Question: I ran into such problem:
I have one header file:
'''
//first variant:
#ifndef LIBRARIES_H
#define LIBRARIES_H
const char a='4';
#endif // LIBRARIES_H
'''
I include it in few .cpp files.
Everything works perfect.
But suddenly, if I declare a pointer:
'''
//second variant:
#ifndef LIBRARIES_H
#define LIBRARIES_H
const char *a="asdfgh";
#endif // LIBRARIES_H
'''
please, notice,I DECLARE ONLY ONE OF THEM(of variants).
I DECLARE a only once(I tried to change name for sadfgh or asdfg).
When I try second variant, I delete first and vise versa.
If I declare a pointer to the string I will get error "multiple inclusion of variable".
I compile it using qt. I deleted and recompiled project a few times already.

Of course, I can define it in main() function, but I wonder, what is a reason of this problem? Why cannot I declare pointer in header file and afterwards to include it in few source code files?
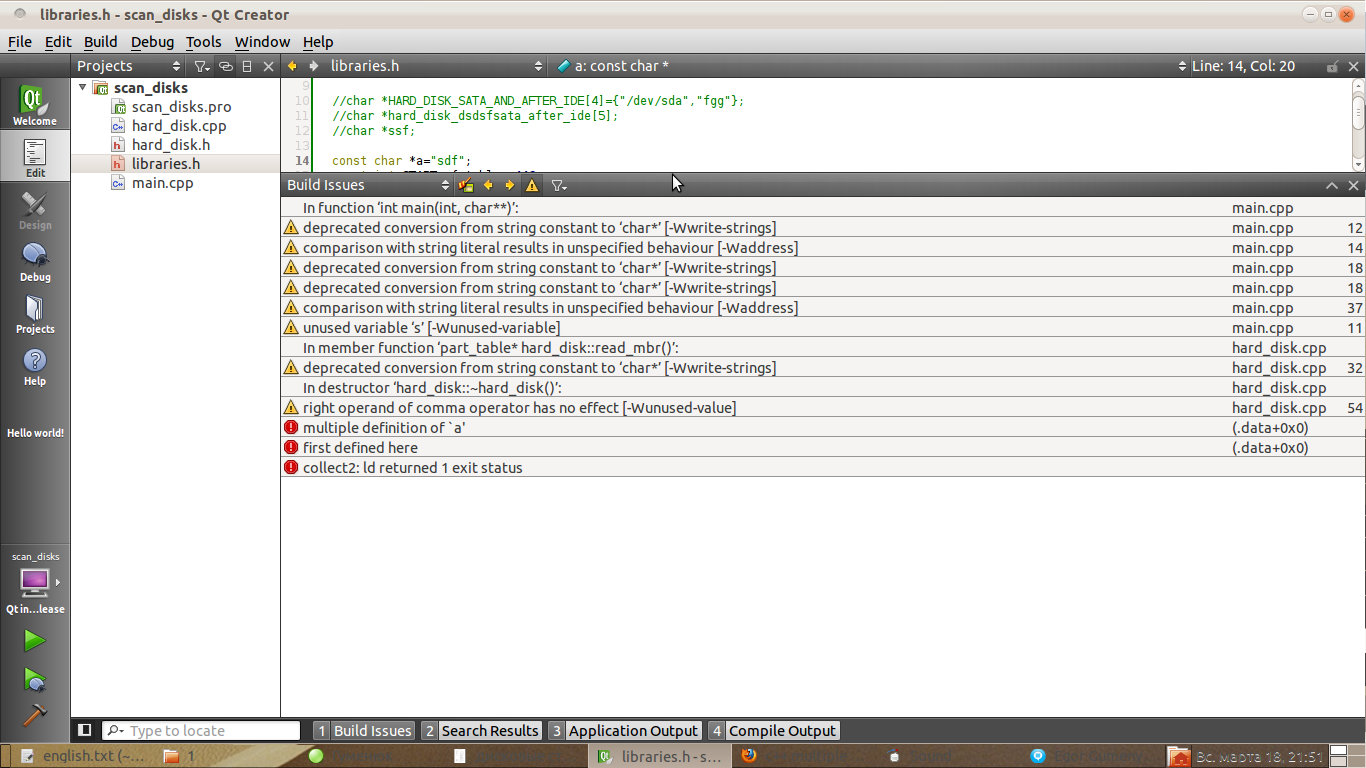
Answer: '''
const char a='4';
'''
means
'''
char const a = '4';
'''
which you can read backwards as "4 is the initial value for 'a' which is a constant 'char'".
Since this 'a' is constant, it has (i.e. it is not exposed to other translation units).
On the other hand,
'''
const char *a="asdfgh";
'''
means
'''
char const * a = "asdfgh";
'''
which you can read backwards as ""asdfgh" is an array used to initialize 'a' which as a pointer to a constant 'char'".
In this case 'a' itself is not 'const', and so does not get internal linkage by default: it has .
When you include your header in two or more translation units, you therefore get two or more global and distinct objects called 'a', which violates the of C++ (it's often referred to as just the ).
One cure is to make 'a' itself 'const',
'''
char const * const a = "asdfgh";
'''
Now try to read backwards, to make sense of it.